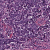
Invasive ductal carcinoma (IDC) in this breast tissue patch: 1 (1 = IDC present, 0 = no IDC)